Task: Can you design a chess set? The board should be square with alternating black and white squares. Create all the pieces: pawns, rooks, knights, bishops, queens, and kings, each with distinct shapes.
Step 1876:
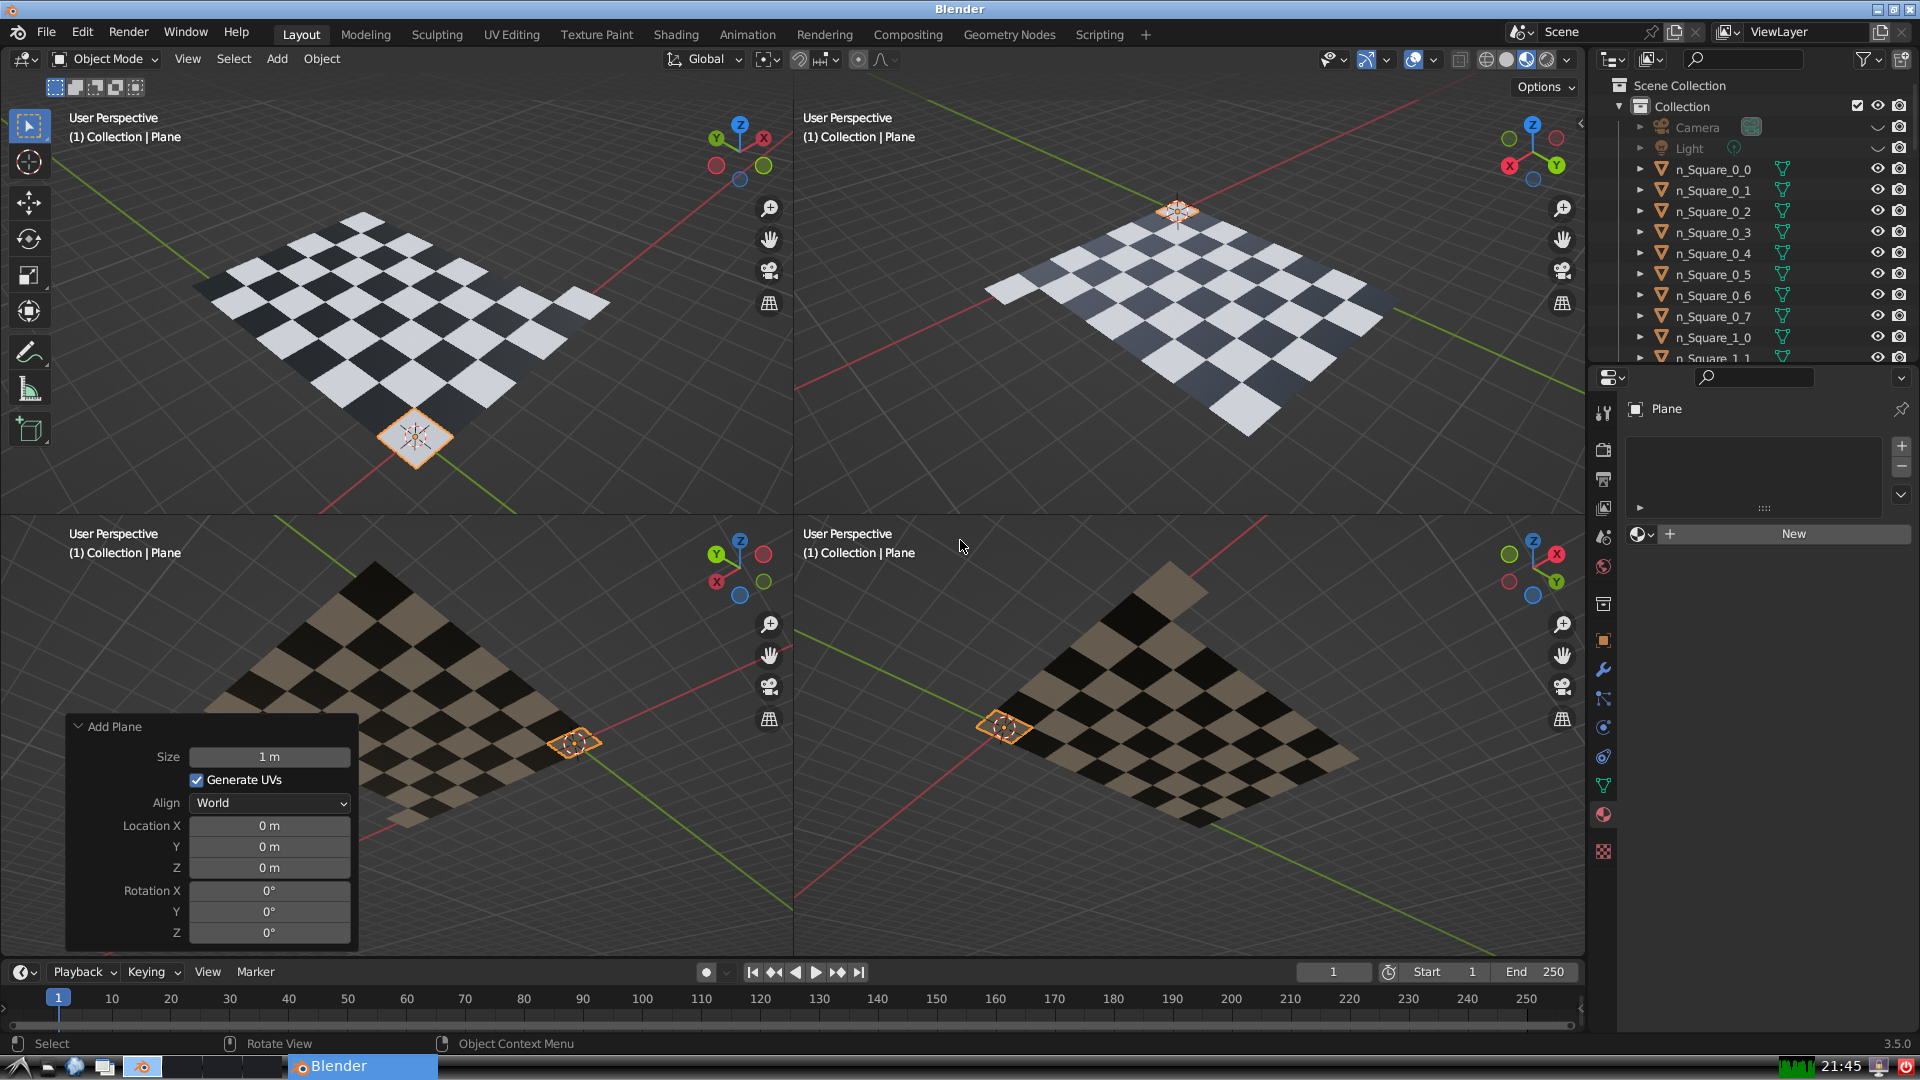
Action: {"key_press": ['Ctrl, Home']}